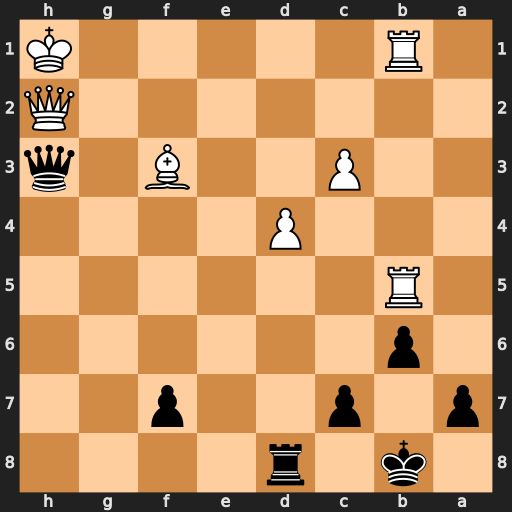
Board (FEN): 1k1r4/p1p2p2/1p6/1R6/3P4/2P2B1q/7Q/1R5K
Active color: b
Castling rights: -
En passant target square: -
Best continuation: Qxf3+ Qg2 Rh8+ Kg1 Qe3+